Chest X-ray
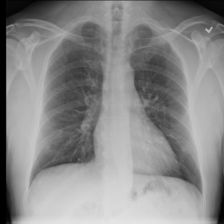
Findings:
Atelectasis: negative
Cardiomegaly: negative
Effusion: negative
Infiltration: negative
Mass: negative
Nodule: negative
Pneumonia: negative
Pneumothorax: negative
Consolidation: negative
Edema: negative
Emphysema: negative
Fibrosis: negative
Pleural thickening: negative
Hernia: negative